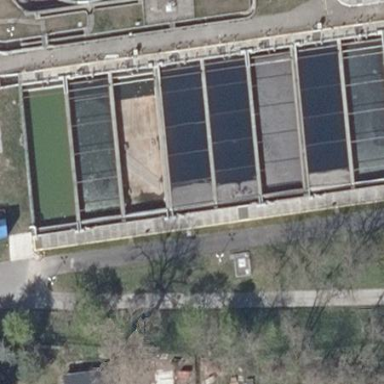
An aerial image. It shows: Body of wastewater.